Question: This is really frustrating me. I notice there are a lot of questions regarding this but I can't seem to get any of it to work. I have tried UILabel. I have tried UITextField (which works to a certain extent but some of the text doesn't get resized all the way if there is too much text). I have tried simulating the label as a UIButton. I can't get anything to produce the effect I want. I have set the background colour of my UILabel as red to give an idea of its placement. Keep in mind that I wish the frame of UILabel to stay exactly this size and place. If this is easier with UITextField or UIButton (maybe I did not do it the right way) I am not opposed to using those as solutions.

As you can see from above image, in my red UILabels, the text is getting adjusted to fit the width correctly and is being centred horizontally, however it is not getting centred vertically too (which I want). Here is my code:
'''
- (UITableViewCell *)tableView:(UITableView *)tableView cellForRowAtIndexPath:(NSIndexPath *)indexPath
{
static NSString *CellIdentifier = @"Cell";
UITableViewCell *cell = [tableView dequeueReusableCellWithIdentifier:CellIdentifier];
if(cell == nil)
cell = [[UITableViewCell alloc] initWithStyle:UITableViewCellStyleDefault reuseIdentifier:CellIdentifier];
else
[[cell.contentView subviews] makeObjectsPerformSelector:@selector(removeFromSuperview)];
UILabel *numberLabel = [[UILabel alloc] initWithFrame:CGRectMake(30, 0, 60, 40)];
numberLabel.font = [UIFont boldSystemFontOfSize:30];
numberLabel.adjustsFontSizeToFitWidth = true;
numberLabel.textAlignment = NSTextAlignmentCenter;
[numberLabel setBackgroundColor:[UIColor redColor]];
UILabel *nameLabel = [[UILabel alloc] initWithFrame:CGRectMake(100, 0, self.tableView.frame.size.width-numberLabel.frame.size.width-55, 40)];
nameLabel.font = [UIFont boldSystemFontOfSize:20];
nameLabel.adjustsFontSizeToFitWidth = true;
nameLabel.textAlignment = NSTextAlignmentCenter;
[nameLabel setBackgroundColor:[UIColor yellowColor]];
if(indexPath.section == 0) // Weekday
{
numberLabel.text = weekdayBusesNumbers[indexPath.row];
nameLabel.text = weekdayBusesNames[indexPath.row];
}
else if(indexPath.section == 1) // Saturday
{
numberLabel.text = saturdayBusesNumbers[indexPath.row];
nameLabel.text = saturdayBusesNames[indexPath.row];
}
else if(indexPath.section == 2) // Sunday
{
numberLabel.text = sundayBusesNumbers[indexPath.row];
nameLabel.text = sundayBusesNames[indexPath.row];
}
[cell.contentView addSubview:numberLabel];
[cell.contentView addSubview:nameLabel];
return cell;
}
'''
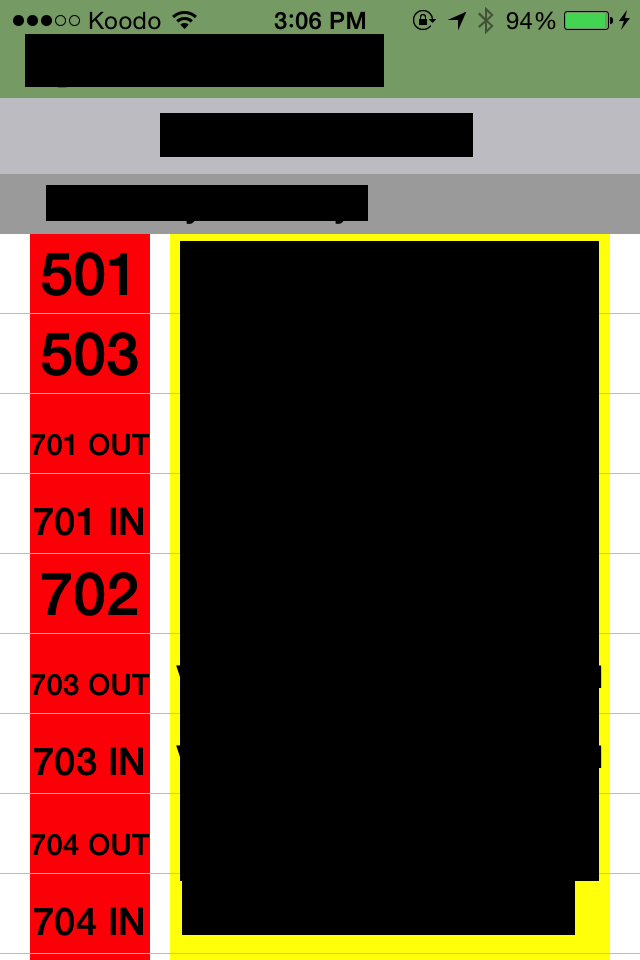
Answer: You are setting the label as a one-line label (by default) and setting its height at a fixed height, thus fixing its position:
'''
UILabel *numberLabel = [[UILabel alloc] initWithFrame:CGRectMake(30, 0, 60, 40)];
'''
Thus, you are getting a constant for all your labels, regardless of the font size. So each letter rises up from the regardless of how tall that letter is.
Instead, use constraints. Constrain the vertical center of the label to the vertical center of the cell, give it a fixed width and a fixed left edge, and allow the cell to change its own height as its content and (therefore) its font size changes.
You can put a red rectangle behind the label, so the user won't be able to tell the difference between the label and red rectangle. Thus, the text will appear vertically centered in the red rectangle, which is the effect you are after.